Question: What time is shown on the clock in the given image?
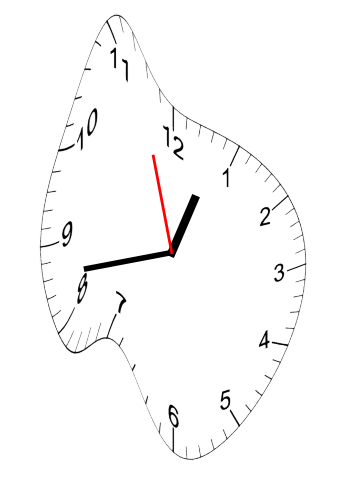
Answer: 12:42:57